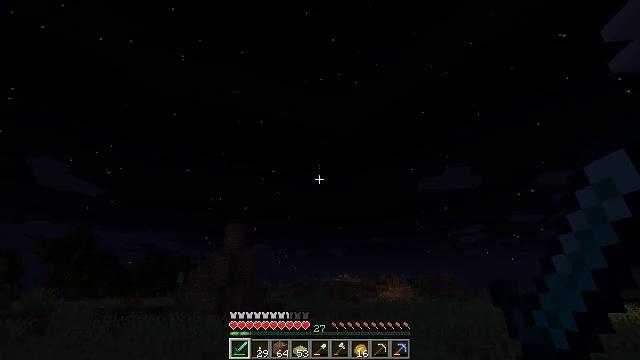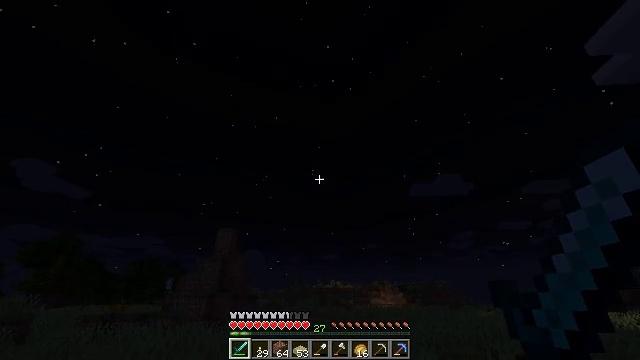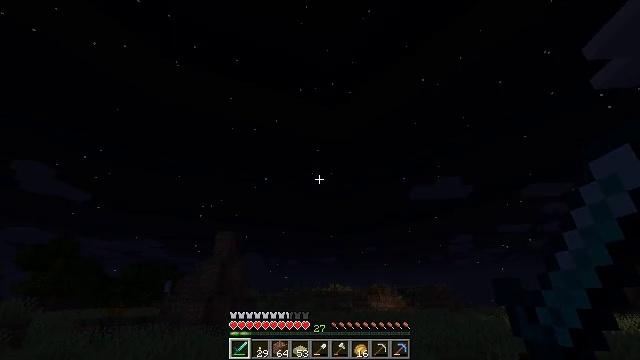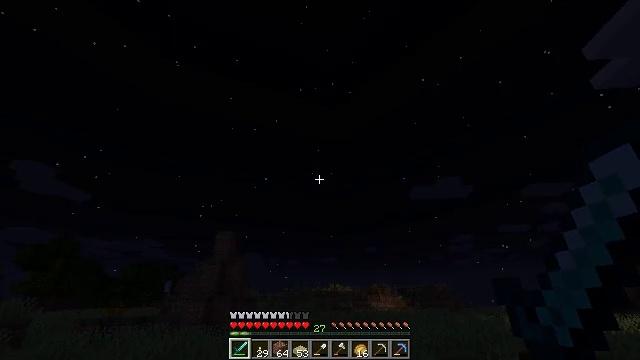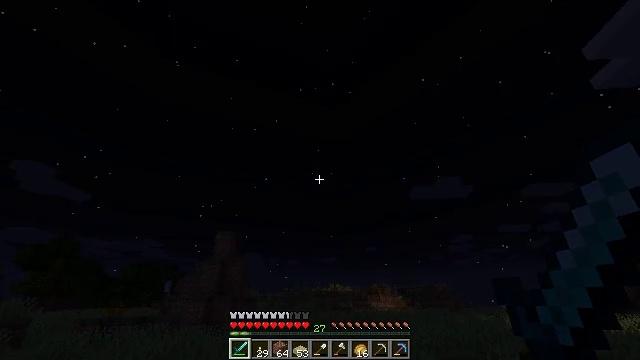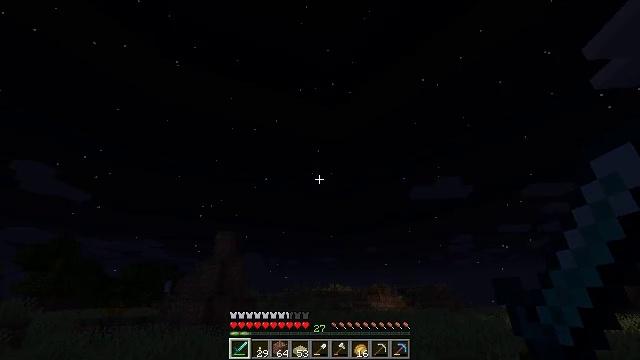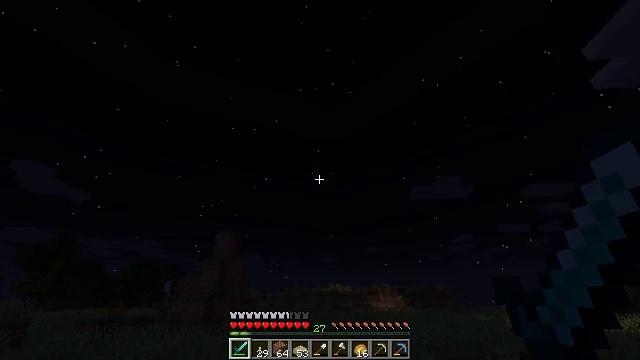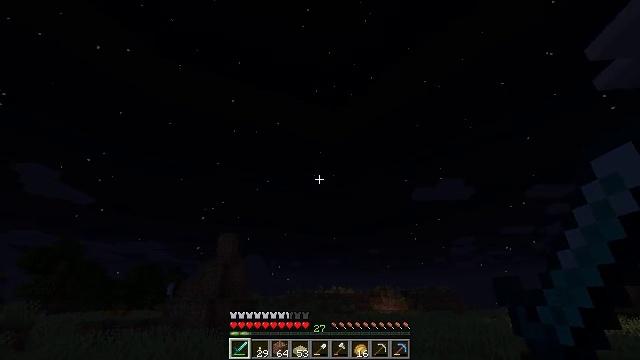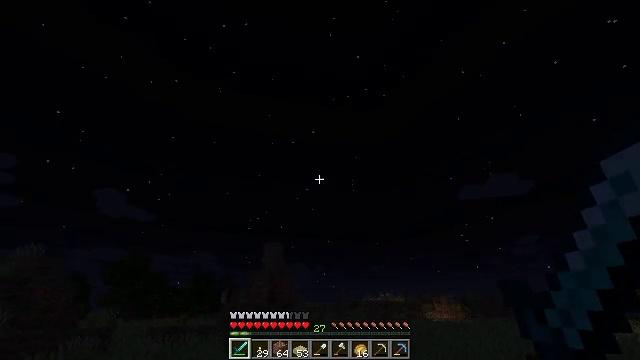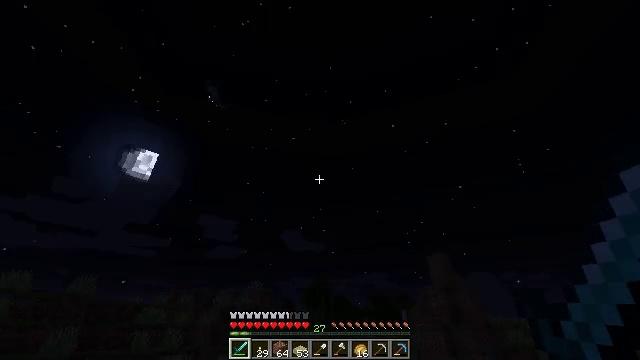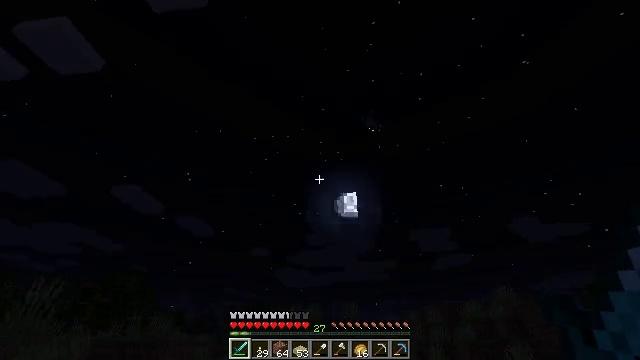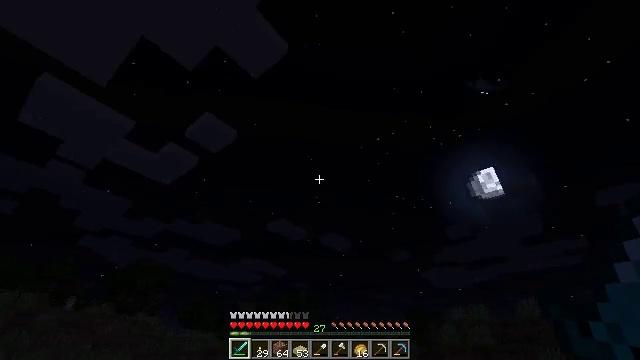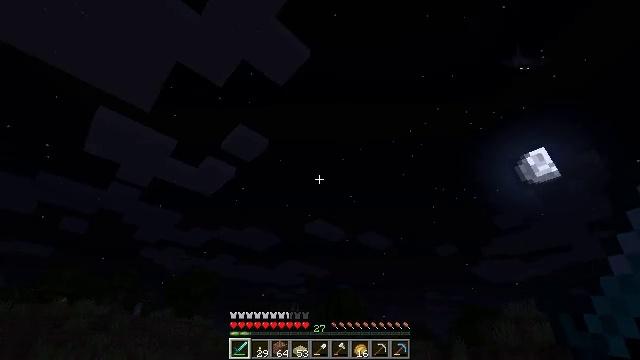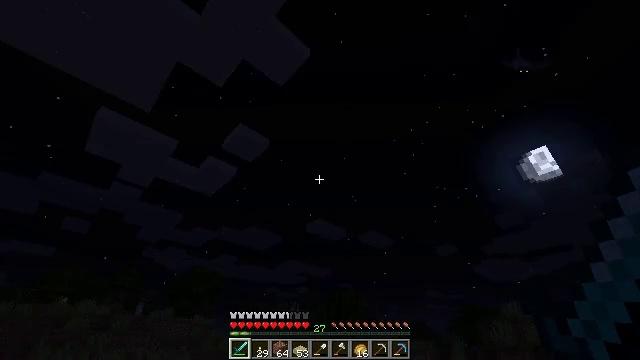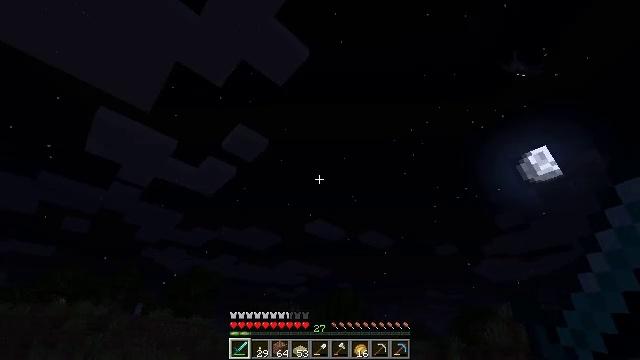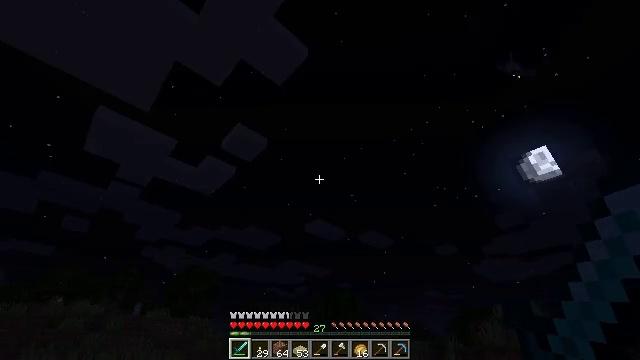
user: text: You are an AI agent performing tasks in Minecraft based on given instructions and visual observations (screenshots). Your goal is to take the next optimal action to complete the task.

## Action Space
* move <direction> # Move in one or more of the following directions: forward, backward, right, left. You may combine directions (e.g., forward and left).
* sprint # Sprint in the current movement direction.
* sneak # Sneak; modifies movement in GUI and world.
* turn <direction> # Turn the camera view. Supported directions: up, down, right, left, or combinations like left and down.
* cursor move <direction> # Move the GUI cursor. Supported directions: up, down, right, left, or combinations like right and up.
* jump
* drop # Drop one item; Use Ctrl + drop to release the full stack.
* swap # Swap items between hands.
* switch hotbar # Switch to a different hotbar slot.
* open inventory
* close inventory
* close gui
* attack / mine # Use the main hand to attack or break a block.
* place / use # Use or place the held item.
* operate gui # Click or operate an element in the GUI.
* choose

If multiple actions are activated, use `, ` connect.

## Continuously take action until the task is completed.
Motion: motion action
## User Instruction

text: Fight the phantom.
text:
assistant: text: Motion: turn right and up
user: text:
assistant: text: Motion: no_op
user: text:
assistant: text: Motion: no_op
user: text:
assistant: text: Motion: no_op
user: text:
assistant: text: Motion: no_op
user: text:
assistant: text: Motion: no_op
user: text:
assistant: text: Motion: no_op
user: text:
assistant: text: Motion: move right, turn left and up
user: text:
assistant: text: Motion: move right, turn left and up
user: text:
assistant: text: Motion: move right, turn left and up
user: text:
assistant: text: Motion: move right, turn left and up
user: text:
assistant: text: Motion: move right, turn left
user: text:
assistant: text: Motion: move right
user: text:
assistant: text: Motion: move right
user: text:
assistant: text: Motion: move right
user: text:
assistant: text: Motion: move back and move right
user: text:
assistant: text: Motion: move back and move right
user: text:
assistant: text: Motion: move back and move right
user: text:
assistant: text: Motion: move back and move right
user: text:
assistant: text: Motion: move back and move right, turn right
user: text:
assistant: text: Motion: move back and move right, turn right and up
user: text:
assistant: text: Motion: move back and move right, turn right
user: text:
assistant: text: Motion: move right
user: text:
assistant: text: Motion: move right
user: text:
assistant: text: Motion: no_op
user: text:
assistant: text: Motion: turn right
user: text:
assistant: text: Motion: turn right and down
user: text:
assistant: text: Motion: turn right and down
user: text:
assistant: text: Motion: turn right and down
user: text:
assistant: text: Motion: turn right